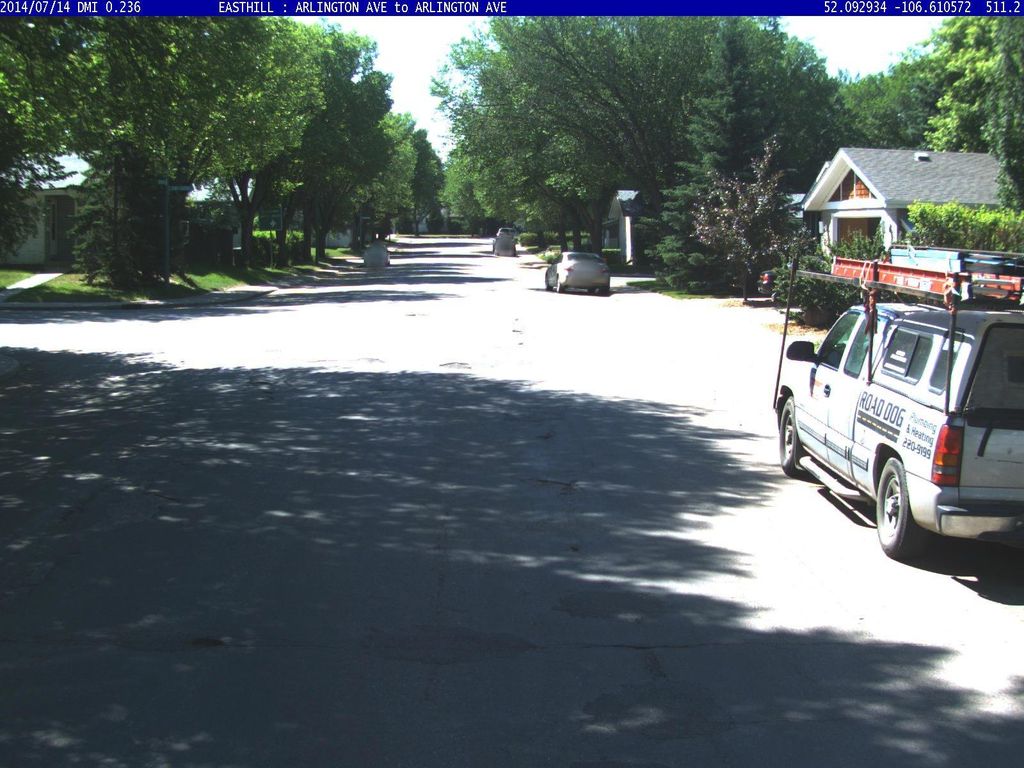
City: saskatoon